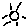
Label: sun